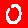
Digit: 0